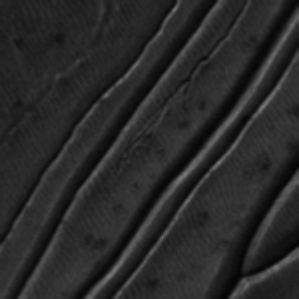
Label: frost